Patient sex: M
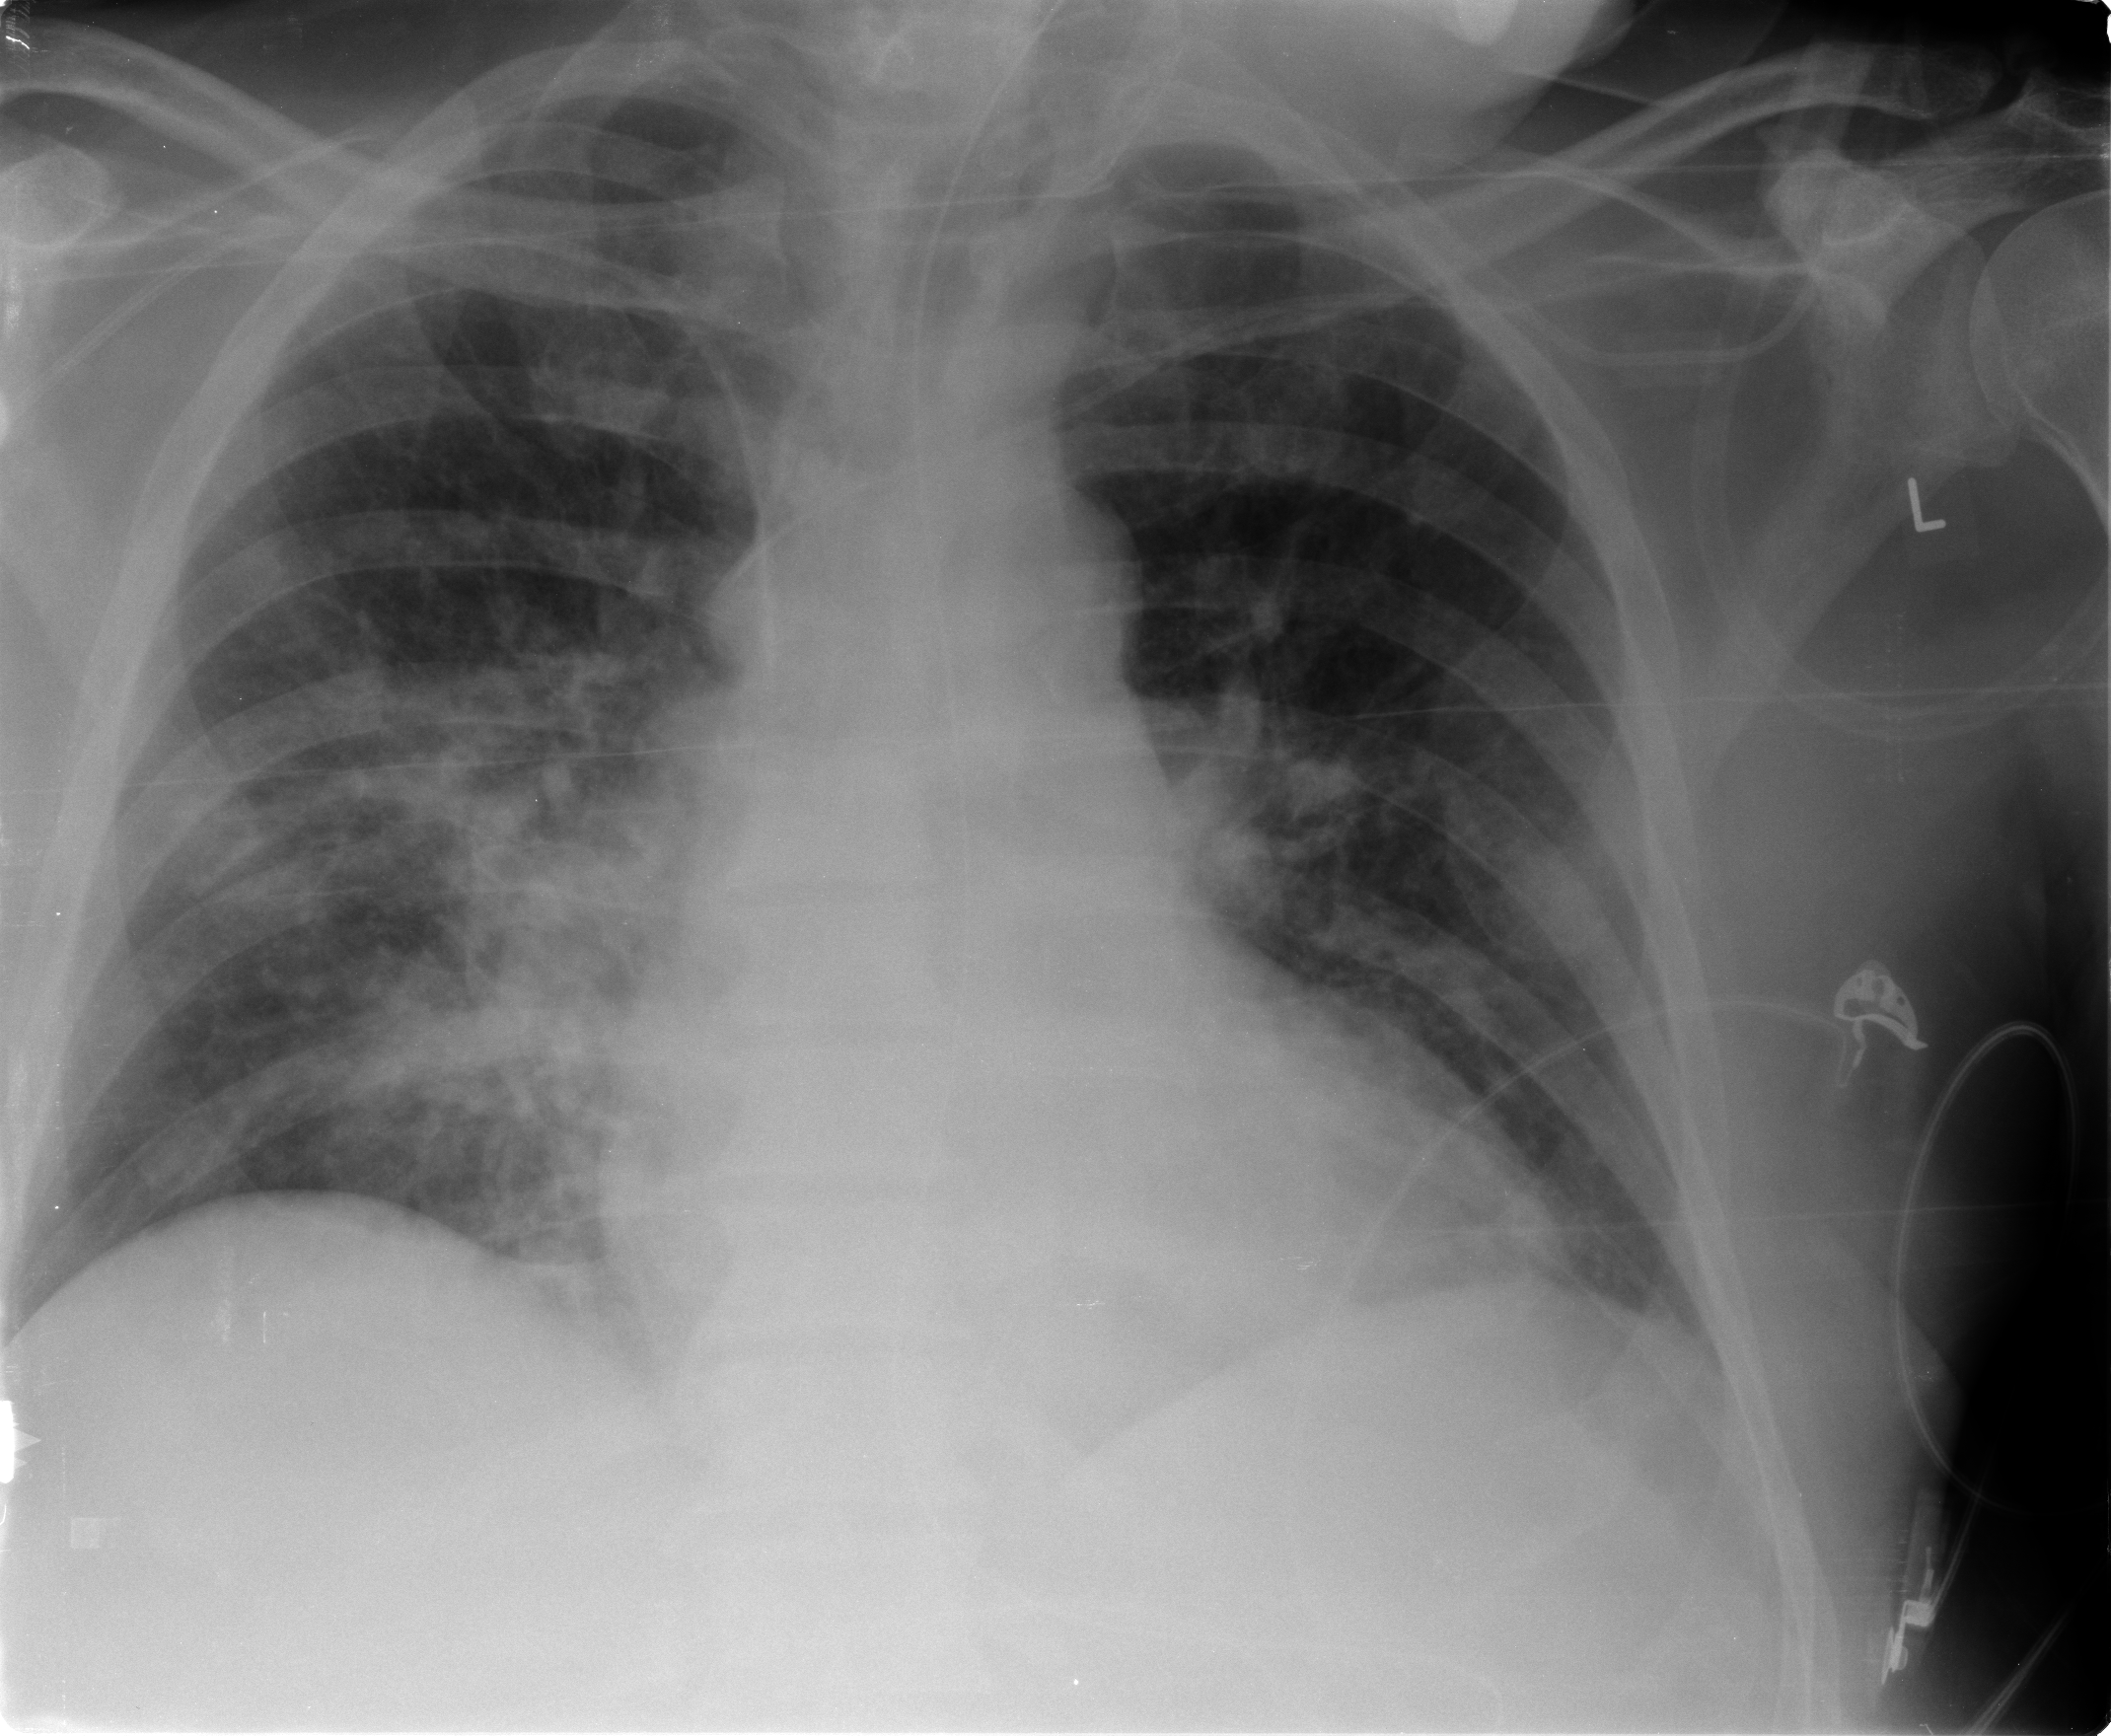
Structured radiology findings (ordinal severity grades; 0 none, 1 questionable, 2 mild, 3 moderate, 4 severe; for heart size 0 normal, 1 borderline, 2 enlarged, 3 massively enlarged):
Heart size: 2
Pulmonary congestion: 2
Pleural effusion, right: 0
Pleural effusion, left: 1
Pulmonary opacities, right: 3
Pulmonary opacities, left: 2
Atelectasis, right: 0
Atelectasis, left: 2